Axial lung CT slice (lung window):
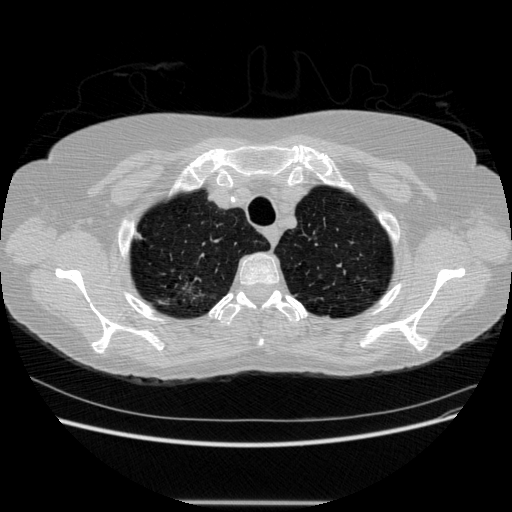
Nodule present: no